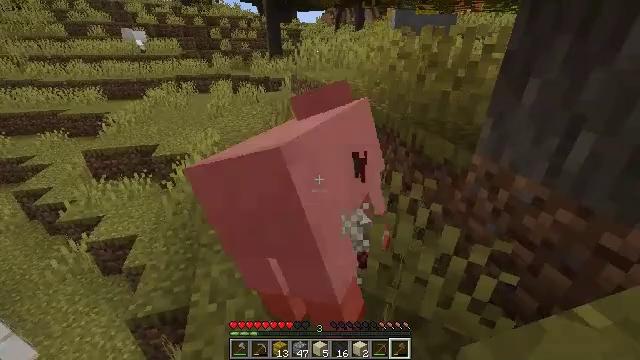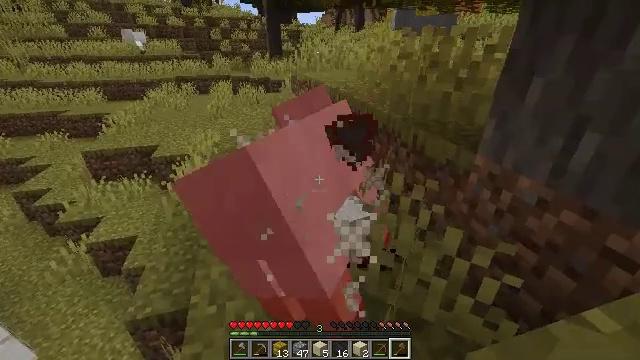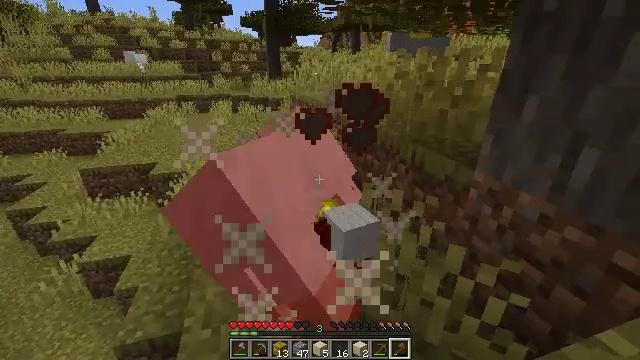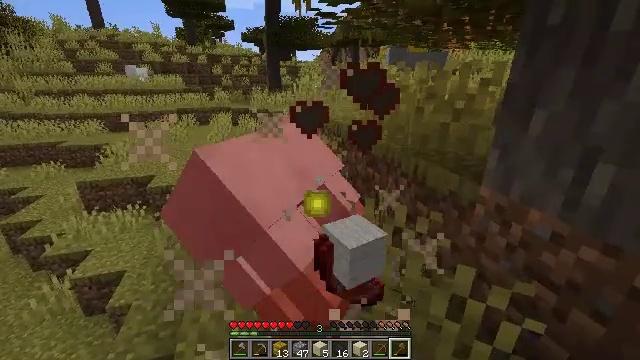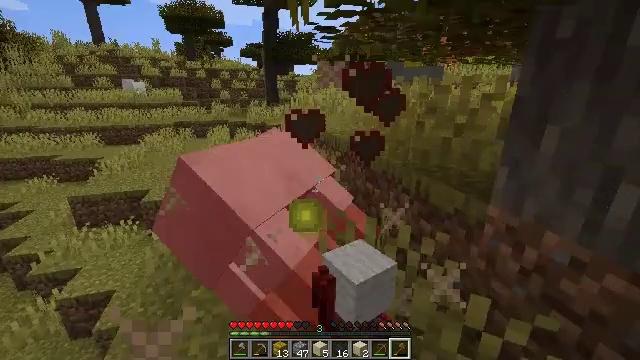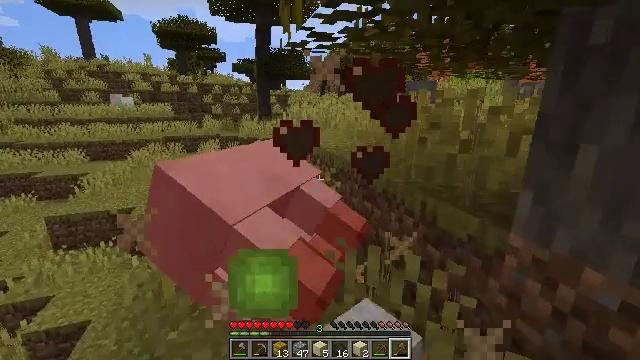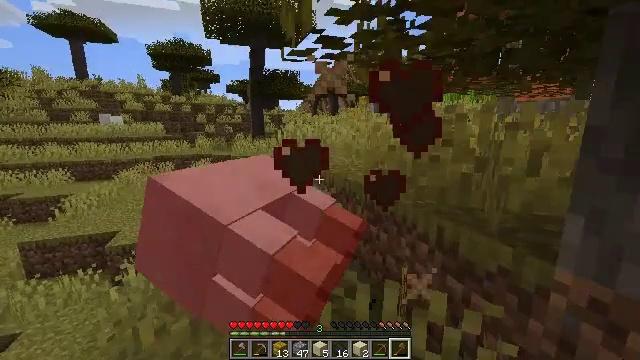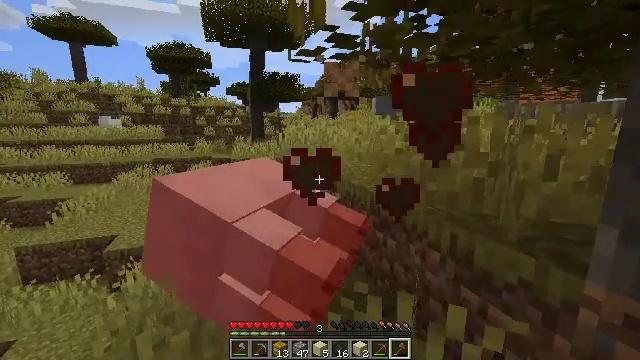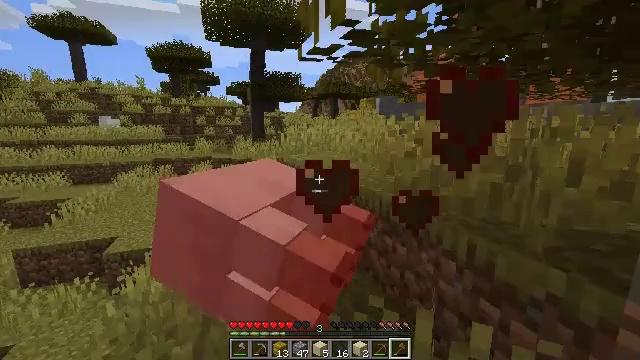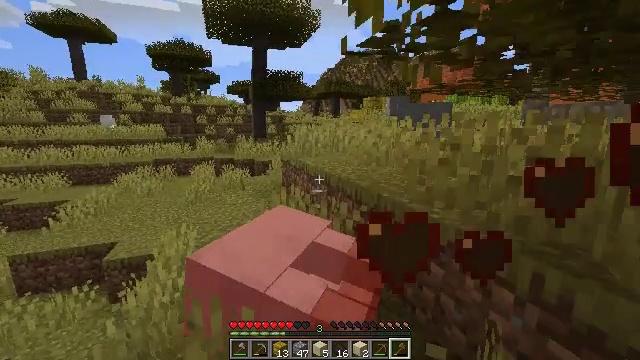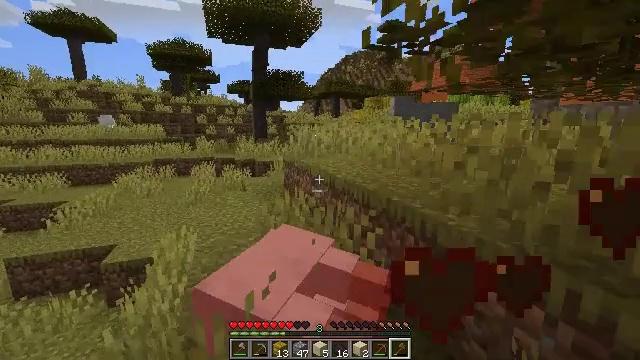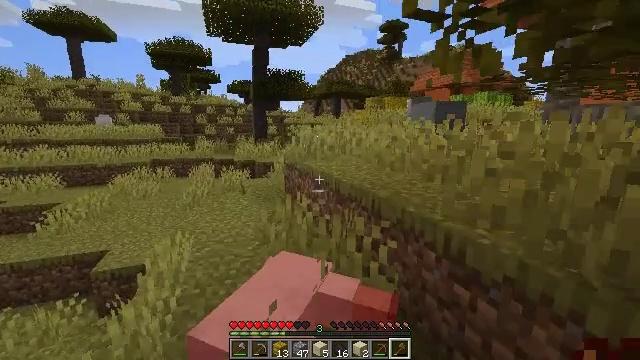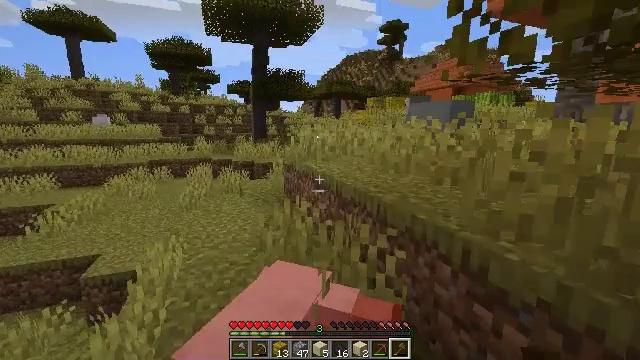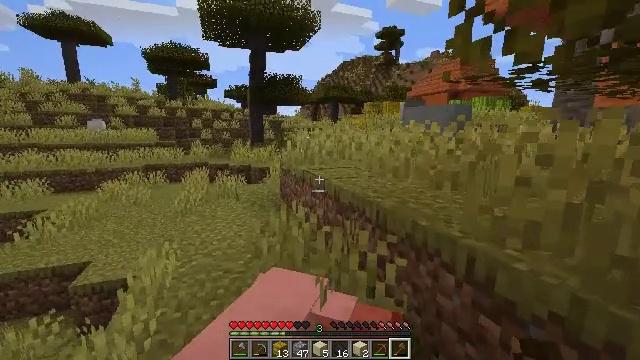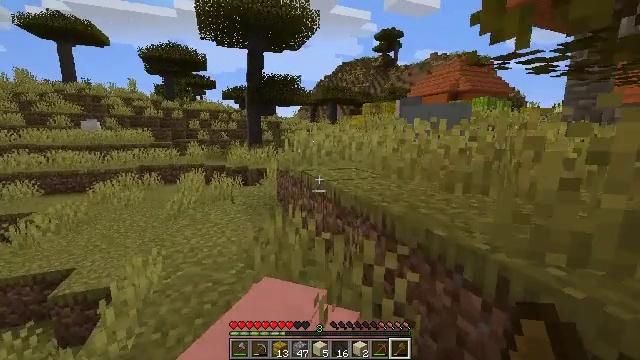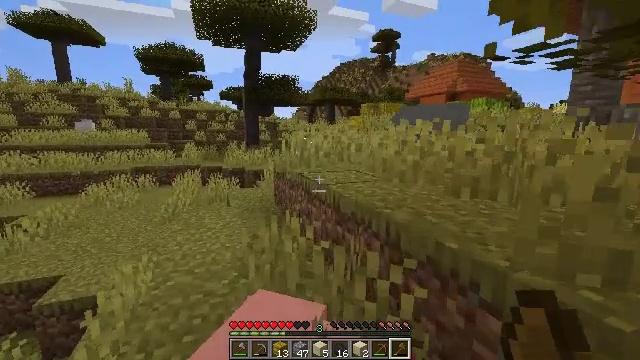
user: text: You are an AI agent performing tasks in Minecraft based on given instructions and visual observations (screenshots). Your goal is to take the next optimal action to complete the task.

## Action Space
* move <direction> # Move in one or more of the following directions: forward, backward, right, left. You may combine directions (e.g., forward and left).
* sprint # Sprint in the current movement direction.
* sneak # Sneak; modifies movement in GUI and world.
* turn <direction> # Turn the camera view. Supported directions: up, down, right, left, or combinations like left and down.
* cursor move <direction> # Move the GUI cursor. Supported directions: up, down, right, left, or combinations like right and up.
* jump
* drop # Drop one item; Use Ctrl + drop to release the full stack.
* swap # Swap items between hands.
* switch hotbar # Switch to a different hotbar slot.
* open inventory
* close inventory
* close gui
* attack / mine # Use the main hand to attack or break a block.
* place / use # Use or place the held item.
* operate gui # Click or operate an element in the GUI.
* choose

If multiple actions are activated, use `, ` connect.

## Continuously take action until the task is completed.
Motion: motion action
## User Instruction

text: Mine a hay block from the field.
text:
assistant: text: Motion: no_op
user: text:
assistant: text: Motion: turn up
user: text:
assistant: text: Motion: move forward, turn up
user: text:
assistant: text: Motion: move forward, turn up
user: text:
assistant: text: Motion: move forward, turn right and up
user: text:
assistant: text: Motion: move forward and move left, turn right and up
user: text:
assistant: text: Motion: move forward and move left
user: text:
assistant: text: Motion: move forward and move left
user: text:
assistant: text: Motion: move forward and move left
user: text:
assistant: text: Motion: move forward
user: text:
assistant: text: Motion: move forward
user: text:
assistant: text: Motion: move forward
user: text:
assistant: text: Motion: move forward
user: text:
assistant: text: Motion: move forward
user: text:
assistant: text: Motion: move forward
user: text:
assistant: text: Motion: move forward and move left
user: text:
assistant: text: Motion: move forward and move left, turn right and up
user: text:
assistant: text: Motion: move forward and move left, turn right and up
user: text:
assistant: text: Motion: move forward and move left, turn right and up
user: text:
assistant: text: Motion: move forward and move left, turn right
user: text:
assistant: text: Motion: move forward, turn right
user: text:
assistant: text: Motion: move forward, turn right, jump
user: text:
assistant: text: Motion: move forward, turn right, jump
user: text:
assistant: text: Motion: move forward, jump
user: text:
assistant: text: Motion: move forward, jump
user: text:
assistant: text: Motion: move forward, jump
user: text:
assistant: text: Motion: move forward
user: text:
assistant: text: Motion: move forward
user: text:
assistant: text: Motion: move forward, turn down
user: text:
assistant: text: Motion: move forward, turn left and down